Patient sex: M
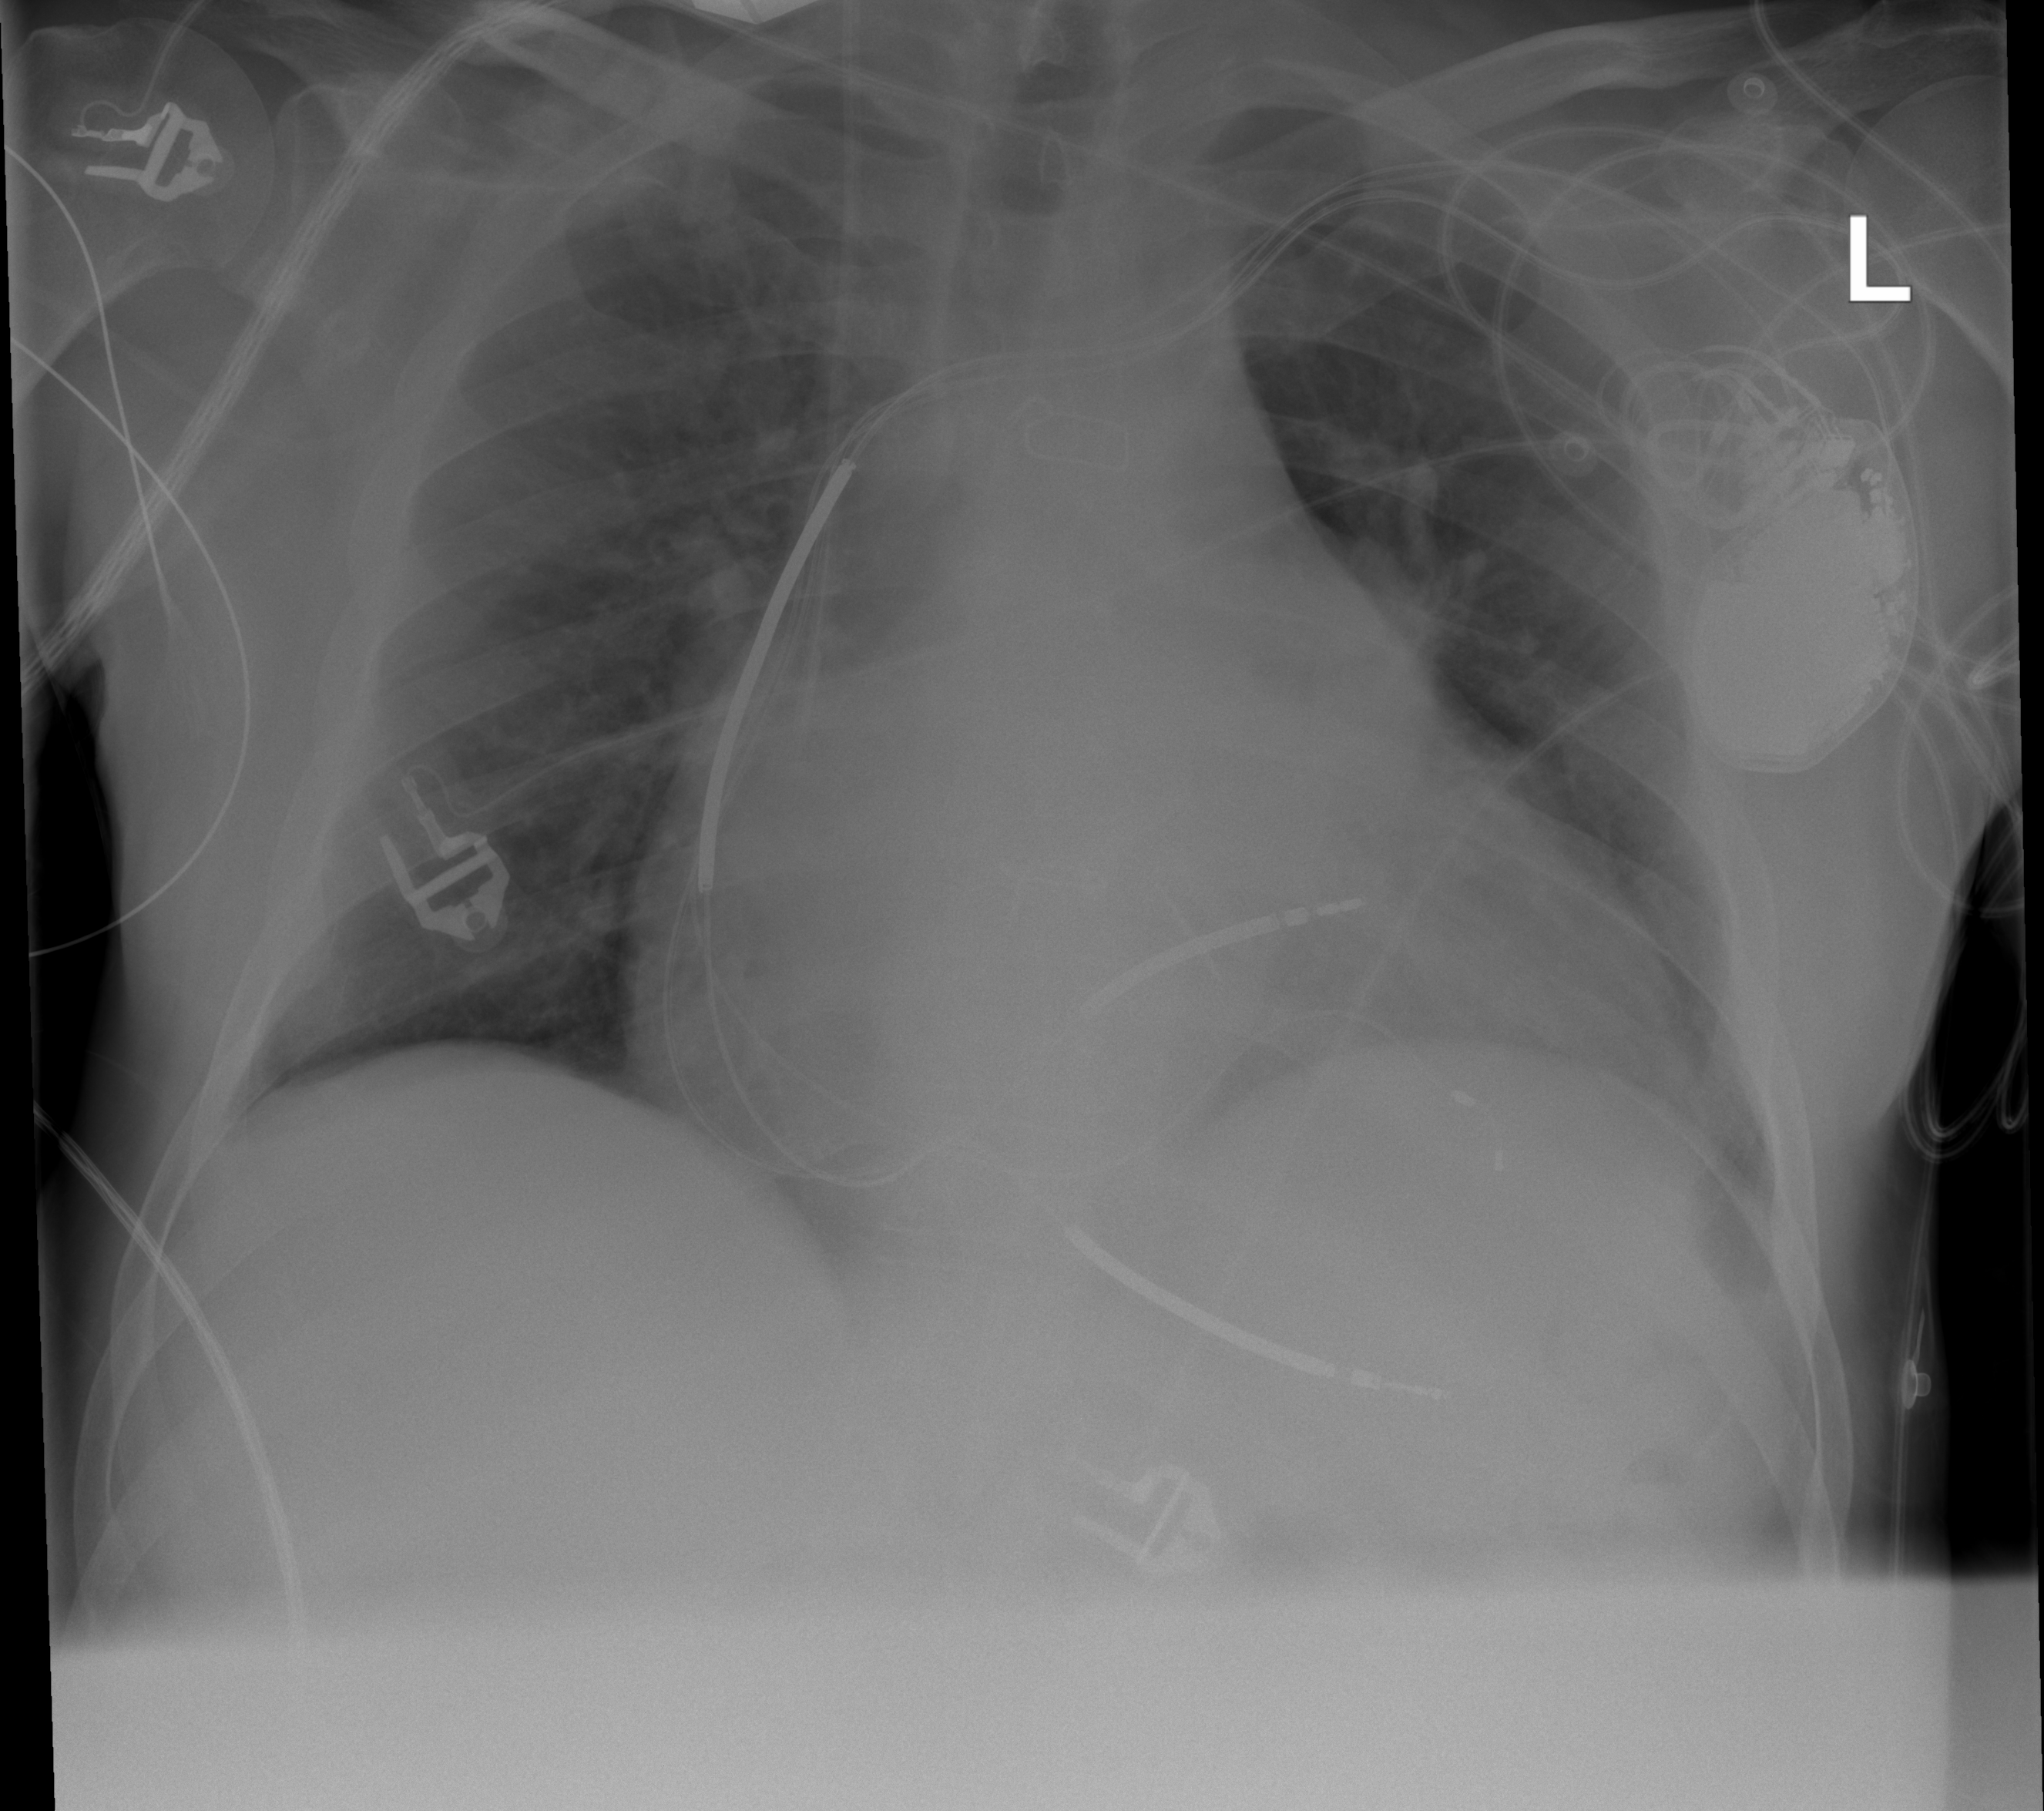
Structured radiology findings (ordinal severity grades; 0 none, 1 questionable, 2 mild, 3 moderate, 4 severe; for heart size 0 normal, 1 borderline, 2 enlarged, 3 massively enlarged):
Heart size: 3
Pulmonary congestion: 3
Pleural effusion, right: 0
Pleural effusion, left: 0
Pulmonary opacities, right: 0
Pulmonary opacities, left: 0
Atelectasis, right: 0
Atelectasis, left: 0